Current action and preconditions to check: path_clear

Your task: For each precondition in the list above, predict whether it will hold at this action.

Consider the current scene as observed from the mobile robot's camera, and analyze the predicted future states of all dynamic agents (e.g., people, animals, vehicles, or any moving entities) within the NEXT SECOND.

IMPORTANT: Only answer "very likely" if you are absolutely certain—based on strong, clear evidence—that a dynamic agent will violate the precondition in the predicted future state. Do NOT answer "very likely" for unlikely, ambiguous, or low-probability risks.

Ask yourself for each precondition: Is there a high probability, with clear and convincing evidence, that the predicted future states of any dynamic agent will interfere with the predicted future state of the currently executing action within the NEXT SECOND, causing that precondition to fail?

Assess the risk level based on these predictions. Use "likely" or "very likely" if motions create a clear risk of interference.

Use "neutral" or "improbable" if agents are nearby but their predicted paths are clearly diverging or non-conflicting.

Failure Risk Categories: "very improbable", "improbable", "neutral", "likely", "very likely"

Answer Format: Output ONLY the probability_of_failure value from these categories: "very improbable", "improbable", "neutral", "likely", "very likely"

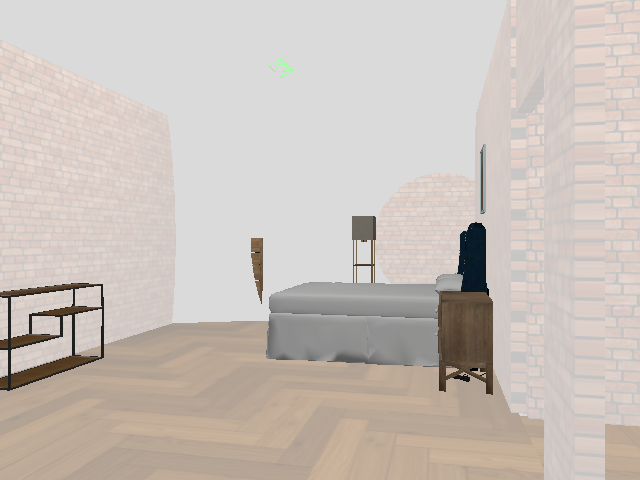

Answer: very likely